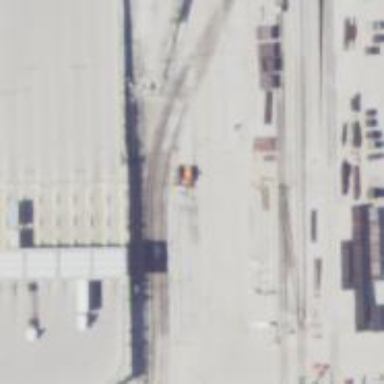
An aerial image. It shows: Electrified rail passing through service yard.